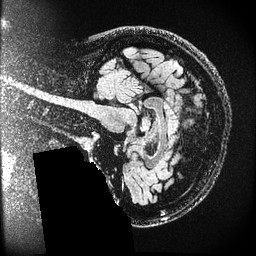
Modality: FLAIR
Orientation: sagittal
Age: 37
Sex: female
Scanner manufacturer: ge
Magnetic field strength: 3 T
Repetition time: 4.802 s
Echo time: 0.1172 s